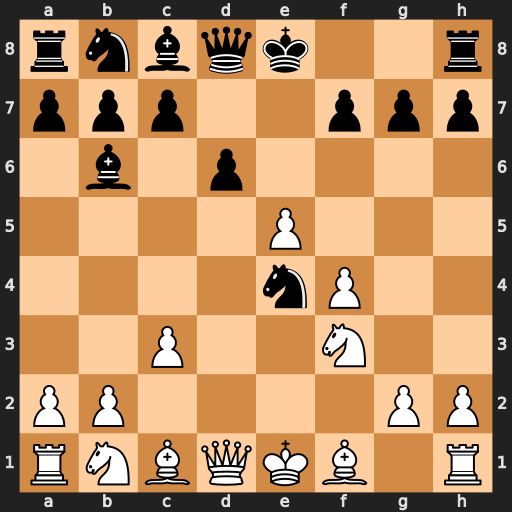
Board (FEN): rnbqk2r/ppp2ppp/1b1p4/4P3/4nP2/2P2N2/PP4PP/RNBQKB1R
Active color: w
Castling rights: KQkq
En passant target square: -
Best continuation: Qa4+ Nd7 Qxe4